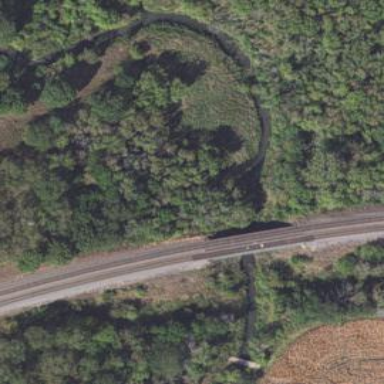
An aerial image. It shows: Railway bridge over siding rail track.